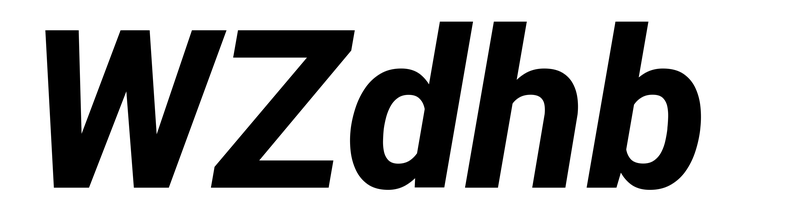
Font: Roboto-Italic_ExtraBold_Italic